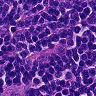
Metastatic tissue present: no